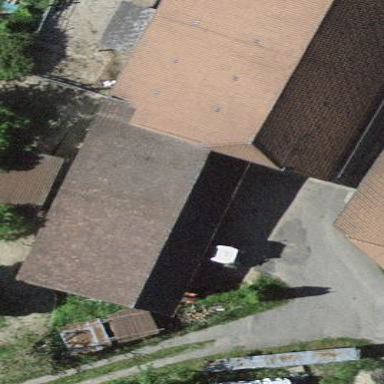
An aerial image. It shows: Rural barn.